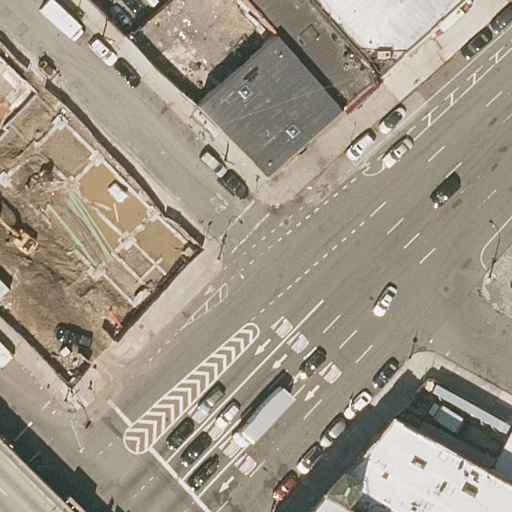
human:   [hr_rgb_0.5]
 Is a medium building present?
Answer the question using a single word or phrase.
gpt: yes

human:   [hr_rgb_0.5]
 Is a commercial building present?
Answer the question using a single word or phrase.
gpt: no

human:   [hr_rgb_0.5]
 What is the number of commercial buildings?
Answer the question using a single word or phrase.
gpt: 0

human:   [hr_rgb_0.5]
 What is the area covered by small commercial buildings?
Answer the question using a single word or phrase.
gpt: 0m2

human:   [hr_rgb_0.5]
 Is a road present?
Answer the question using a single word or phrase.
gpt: yes

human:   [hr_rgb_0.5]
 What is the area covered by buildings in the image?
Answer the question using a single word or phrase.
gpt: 1507m2

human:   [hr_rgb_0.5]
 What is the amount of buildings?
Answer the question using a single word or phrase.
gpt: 7

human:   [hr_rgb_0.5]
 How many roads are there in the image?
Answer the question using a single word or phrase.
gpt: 7

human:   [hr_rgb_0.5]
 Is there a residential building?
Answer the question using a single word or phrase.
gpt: yes

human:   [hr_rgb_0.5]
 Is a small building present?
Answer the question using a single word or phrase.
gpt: yes

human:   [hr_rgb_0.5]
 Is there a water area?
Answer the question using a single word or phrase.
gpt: no

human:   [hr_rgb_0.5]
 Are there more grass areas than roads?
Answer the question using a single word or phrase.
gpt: no

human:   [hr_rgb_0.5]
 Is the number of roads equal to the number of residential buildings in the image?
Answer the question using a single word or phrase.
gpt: yes

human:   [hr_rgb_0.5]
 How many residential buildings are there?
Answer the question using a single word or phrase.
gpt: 7

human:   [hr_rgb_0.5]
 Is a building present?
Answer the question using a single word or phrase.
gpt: yes

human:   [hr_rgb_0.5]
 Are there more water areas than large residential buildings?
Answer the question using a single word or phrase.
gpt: no

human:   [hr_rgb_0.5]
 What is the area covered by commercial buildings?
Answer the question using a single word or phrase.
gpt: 0m2

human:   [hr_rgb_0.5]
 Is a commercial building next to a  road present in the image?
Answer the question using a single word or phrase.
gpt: no

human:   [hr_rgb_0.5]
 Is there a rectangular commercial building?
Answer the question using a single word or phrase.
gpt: no

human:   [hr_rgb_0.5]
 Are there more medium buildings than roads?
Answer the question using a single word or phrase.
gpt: no

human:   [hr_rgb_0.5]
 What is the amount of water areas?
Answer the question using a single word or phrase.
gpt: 0

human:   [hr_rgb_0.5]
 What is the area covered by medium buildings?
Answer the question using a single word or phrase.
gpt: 1468m2

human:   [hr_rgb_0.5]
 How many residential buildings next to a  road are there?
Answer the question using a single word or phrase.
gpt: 7

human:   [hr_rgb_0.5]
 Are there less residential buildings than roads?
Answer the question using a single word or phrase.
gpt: no

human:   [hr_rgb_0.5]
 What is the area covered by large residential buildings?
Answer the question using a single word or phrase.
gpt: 0m2

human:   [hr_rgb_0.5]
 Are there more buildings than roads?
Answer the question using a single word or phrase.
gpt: no

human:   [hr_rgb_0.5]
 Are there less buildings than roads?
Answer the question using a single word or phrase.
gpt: no

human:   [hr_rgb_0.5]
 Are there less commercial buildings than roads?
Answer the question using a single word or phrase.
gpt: yes

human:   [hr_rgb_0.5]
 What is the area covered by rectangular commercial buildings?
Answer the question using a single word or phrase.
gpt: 0m2

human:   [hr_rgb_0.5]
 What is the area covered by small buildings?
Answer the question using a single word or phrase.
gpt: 38m2

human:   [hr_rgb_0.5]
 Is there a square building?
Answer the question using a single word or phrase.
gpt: no

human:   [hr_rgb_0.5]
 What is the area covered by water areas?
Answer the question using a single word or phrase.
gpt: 0m2

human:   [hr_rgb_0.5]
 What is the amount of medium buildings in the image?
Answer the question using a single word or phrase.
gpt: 5

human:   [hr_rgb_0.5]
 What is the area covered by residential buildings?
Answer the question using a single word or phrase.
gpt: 1507m2

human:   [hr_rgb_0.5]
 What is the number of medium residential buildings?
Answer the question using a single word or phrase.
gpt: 5

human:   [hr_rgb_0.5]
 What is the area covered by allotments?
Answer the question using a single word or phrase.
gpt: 0m2

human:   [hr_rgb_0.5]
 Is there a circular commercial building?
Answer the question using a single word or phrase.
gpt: no

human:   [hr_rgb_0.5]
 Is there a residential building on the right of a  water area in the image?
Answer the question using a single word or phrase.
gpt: no

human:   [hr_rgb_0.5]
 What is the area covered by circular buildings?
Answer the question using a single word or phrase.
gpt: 0m2

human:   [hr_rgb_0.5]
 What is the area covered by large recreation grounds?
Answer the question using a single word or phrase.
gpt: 0m2

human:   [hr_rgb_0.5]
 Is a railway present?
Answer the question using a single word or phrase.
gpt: no

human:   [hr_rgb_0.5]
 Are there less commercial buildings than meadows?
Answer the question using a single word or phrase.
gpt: no

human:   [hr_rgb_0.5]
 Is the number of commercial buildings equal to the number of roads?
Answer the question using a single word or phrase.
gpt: no

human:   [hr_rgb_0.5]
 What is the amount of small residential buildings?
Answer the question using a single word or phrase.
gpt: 2

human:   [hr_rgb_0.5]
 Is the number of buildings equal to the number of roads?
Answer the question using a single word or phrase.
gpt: yes

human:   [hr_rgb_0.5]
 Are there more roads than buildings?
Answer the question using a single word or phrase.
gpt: no

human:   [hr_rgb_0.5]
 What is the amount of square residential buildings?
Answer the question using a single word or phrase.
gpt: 0

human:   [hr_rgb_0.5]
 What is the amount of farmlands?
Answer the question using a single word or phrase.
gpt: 0

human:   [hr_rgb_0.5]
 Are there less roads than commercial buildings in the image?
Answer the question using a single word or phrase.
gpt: no

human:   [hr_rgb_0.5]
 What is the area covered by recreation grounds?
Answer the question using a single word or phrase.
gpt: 0m2

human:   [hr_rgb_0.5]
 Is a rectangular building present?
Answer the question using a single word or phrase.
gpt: yes

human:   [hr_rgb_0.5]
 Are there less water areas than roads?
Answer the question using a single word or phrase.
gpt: yes

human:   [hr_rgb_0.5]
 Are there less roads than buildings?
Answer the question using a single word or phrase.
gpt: no

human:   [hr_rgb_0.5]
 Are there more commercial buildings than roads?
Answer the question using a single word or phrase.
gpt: no

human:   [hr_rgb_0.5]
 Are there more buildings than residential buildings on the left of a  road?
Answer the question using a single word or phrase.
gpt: yes

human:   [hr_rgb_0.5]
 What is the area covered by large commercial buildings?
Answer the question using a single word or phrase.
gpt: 0m2

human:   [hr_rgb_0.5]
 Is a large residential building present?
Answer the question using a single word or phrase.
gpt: no

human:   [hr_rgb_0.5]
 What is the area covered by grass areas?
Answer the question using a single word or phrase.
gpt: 0m2

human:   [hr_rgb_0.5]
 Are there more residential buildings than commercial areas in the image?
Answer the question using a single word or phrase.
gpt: yes

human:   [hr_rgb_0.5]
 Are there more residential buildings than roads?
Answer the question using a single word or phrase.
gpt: no

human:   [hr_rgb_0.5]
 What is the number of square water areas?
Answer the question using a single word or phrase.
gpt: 0

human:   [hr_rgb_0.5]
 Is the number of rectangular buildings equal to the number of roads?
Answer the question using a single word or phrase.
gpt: no

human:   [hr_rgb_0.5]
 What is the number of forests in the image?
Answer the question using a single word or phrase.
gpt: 0

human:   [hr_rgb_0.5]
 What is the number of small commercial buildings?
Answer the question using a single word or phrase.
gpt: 0